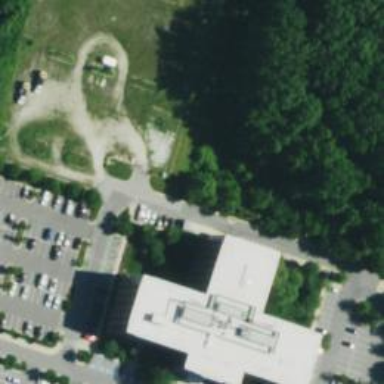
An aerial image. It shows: Office building.